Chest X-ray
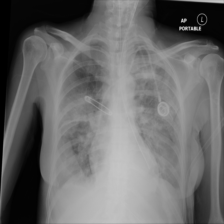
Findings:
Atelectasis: negative
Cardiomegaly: negative
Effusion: negative
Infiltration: positive
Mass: negative
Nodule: negative
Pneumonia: negative
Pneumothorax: negative
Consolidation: positive
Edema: negative
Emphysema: negative
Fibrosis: negative
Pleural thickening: negative
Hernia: negative